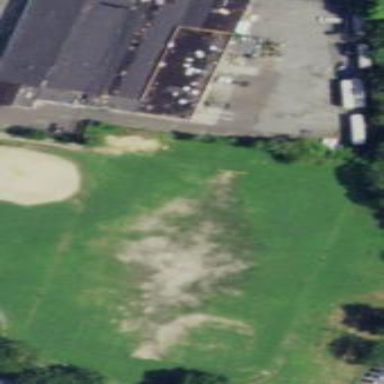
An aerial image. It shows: Baseball pitch for leisure land activities.